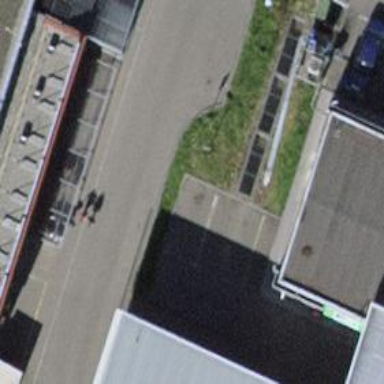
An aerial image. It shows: Charging station.